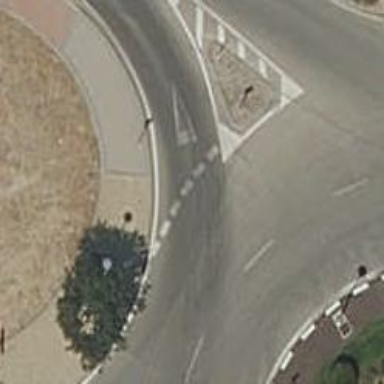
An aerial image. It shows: Residential road with roundabout.